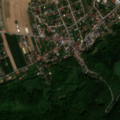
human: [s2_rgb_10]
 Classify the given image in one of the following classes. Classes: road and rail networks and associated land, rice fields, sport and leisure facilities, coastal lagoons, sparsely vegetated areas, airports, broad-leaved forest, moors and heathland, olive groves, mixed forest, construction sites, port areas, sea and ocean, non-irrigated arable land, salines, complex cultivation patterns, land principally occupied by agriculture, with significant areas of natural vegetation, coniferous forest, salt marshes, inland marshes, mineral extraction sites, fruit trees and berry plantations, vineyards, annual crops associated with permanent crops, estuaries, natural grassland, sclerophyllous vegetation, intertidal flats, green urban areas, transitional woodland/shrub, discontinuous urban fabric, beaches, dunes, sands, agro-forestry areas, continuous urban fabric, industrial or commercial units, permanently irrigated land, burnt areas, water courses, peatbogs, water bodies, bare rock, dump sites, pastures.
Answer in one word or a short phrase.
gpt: discontinuous urban fabric, non-irrigated arable land, complex cultivation patterns, broad-leaved forest, mixed forest